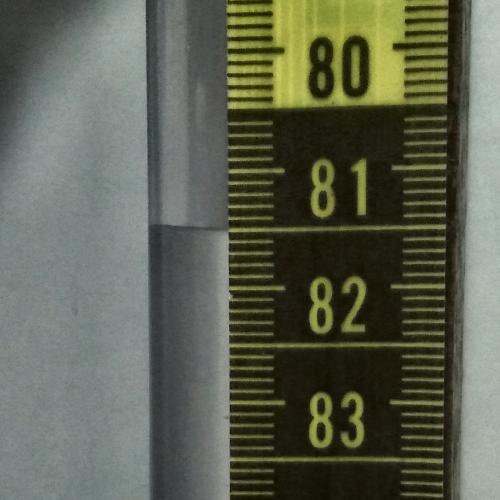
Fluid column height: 81.5 cm